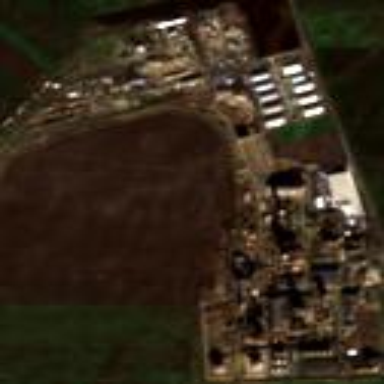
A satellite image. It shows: Industrial area designated for chemical use.